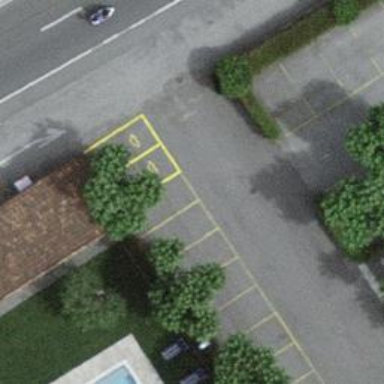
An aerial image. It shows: Road serving as parking aisle.